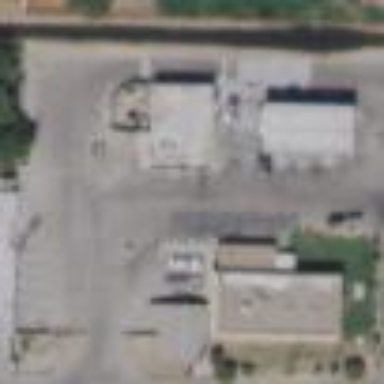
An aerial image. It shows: Commercial area containing car repair shop.